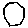
Label: hexagon